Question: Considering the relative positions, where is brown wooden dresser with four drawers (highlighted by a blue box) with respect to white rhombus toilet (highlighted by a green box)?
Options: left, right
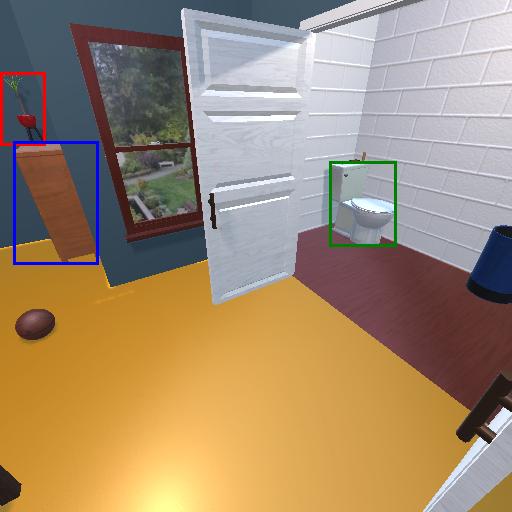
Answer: left